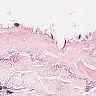
Metastatic tissue present: no